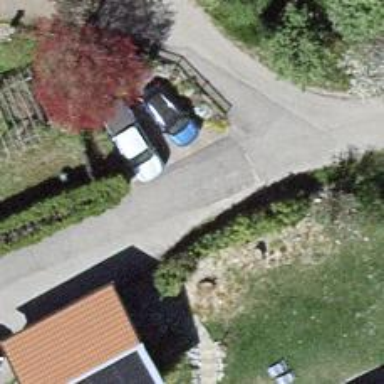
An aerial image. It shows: Alleyway designated as service road.